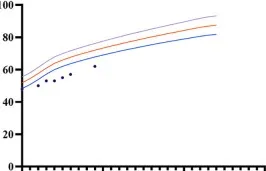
Growth charts of case 1 and case 2. (A) Shows the growth curve of case 1.
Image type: chart (chart)